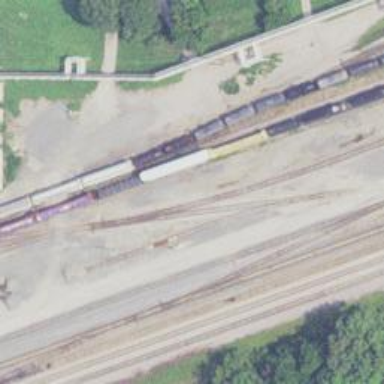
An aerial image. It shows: Railway yard in service.